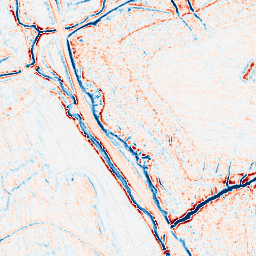
Category: edge_preserving
Decomposition family: bilateral
Decomposition parameters: d: 9
sigma_color: 150
sigma_space: 100
Upsampling method: fft_zeropad
Upsampling parameters: scale: 2
Upsampling scale: 2